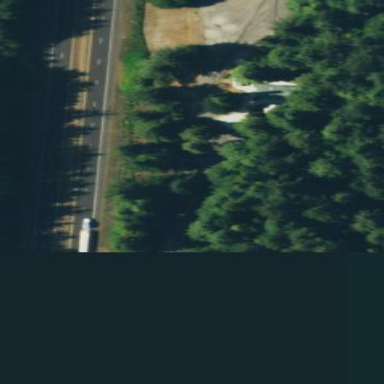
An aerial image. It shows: Rest area on the road with picnic tables.